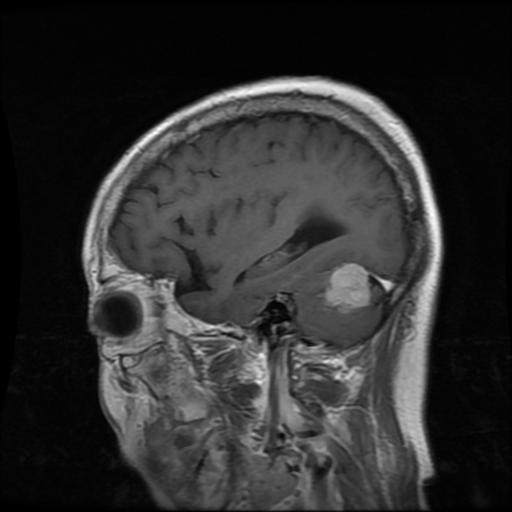
Label: meningioma